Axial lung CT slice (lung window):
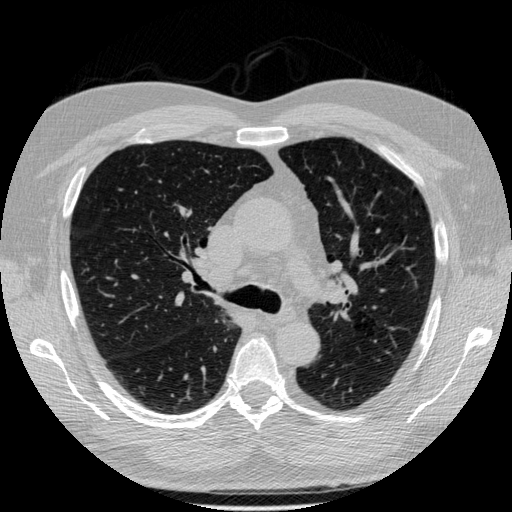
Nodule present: no